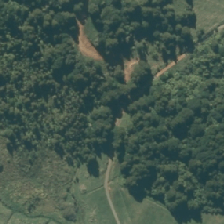
Land cover: indigenous_forest